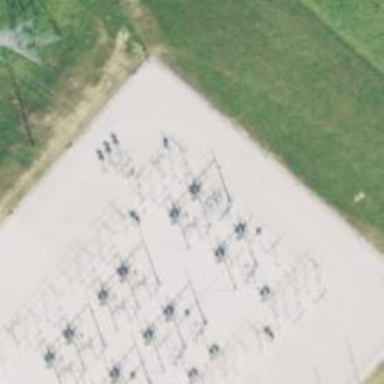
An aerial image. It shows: Switch used for power control.